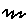
Label: zigzag